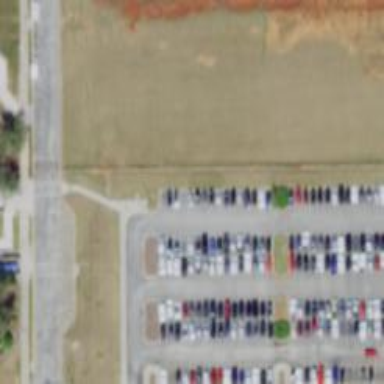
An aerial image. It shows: Parking space.